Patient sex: M
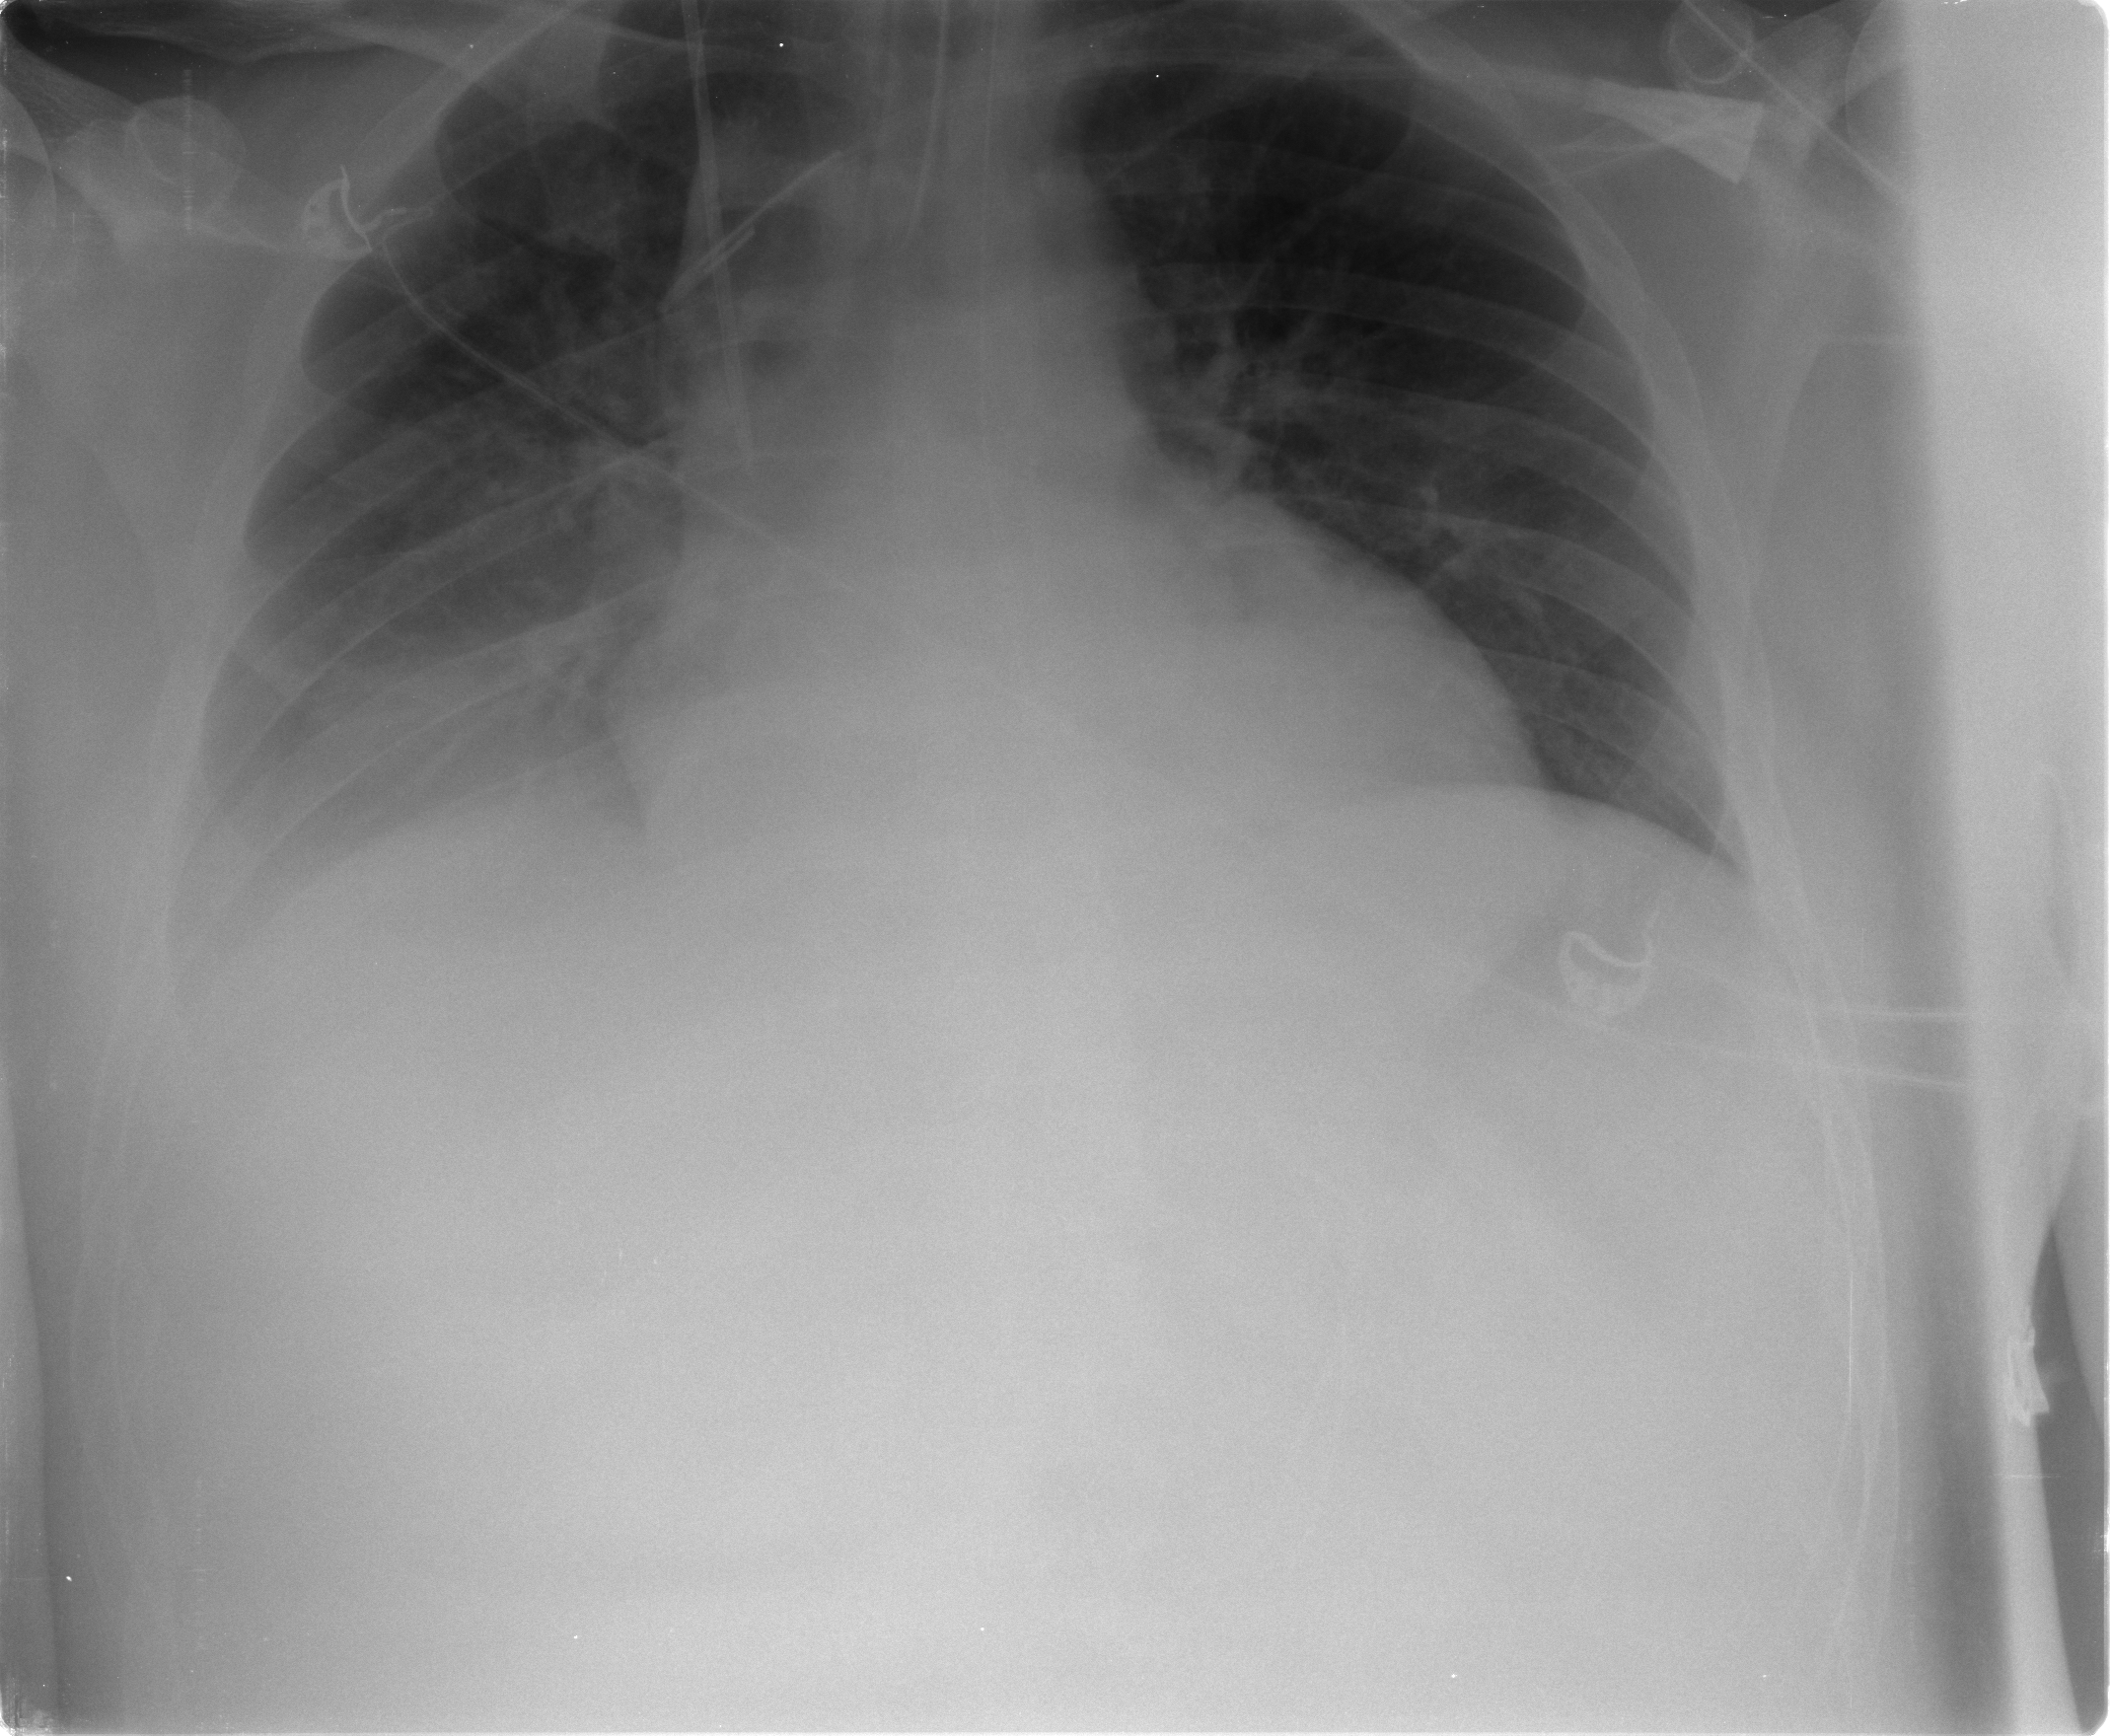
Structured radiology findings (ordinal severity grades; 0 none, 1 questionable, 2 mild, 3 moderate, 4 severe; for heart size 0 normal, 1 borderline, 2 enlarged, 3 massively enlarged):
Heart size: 2
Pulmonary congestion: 0
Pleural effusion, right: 2
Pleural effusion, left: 0
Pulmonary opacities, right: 2
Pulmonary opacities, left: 0
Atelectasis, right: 2
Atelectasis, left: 1